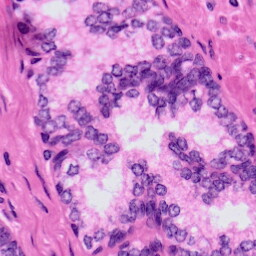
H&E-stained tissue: Prostate